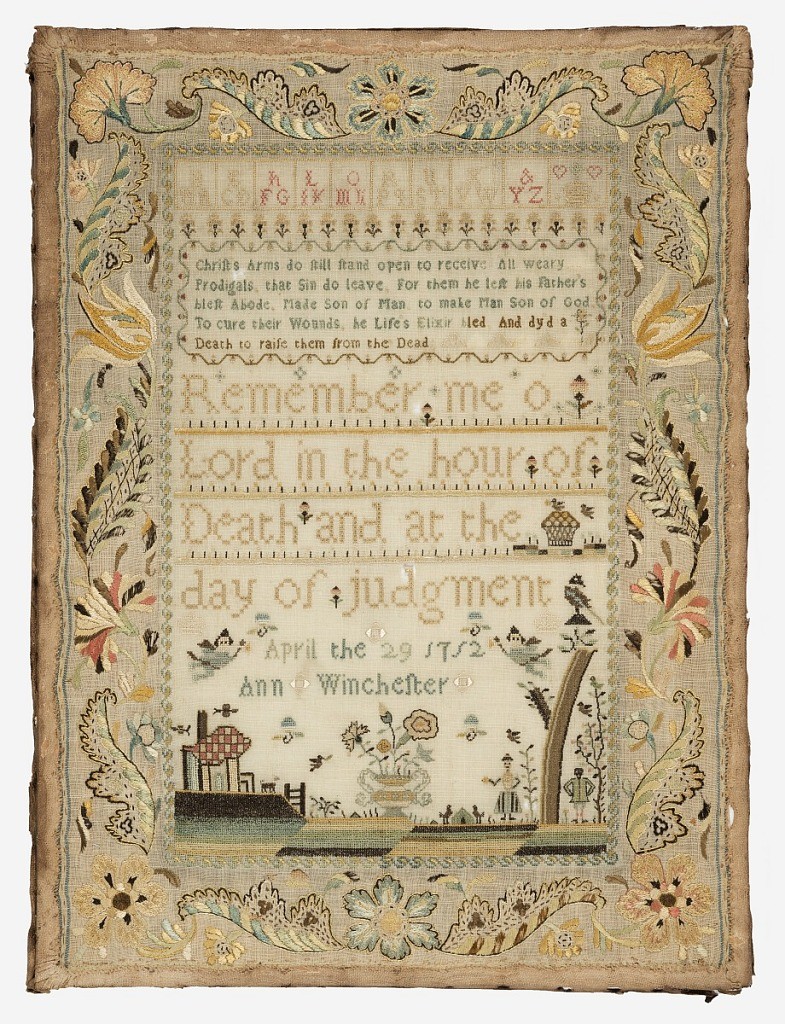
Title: Sampler
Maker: Ann Winchester, English
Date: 1752
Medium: wool, silk Technique: embroidered in eyelet, cross, stem, and satin stitches
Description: Very finely stitched in soft shades of brown, tan, blue, green, yellow and pink silk on a natural linen ground. In the center panel, a cross stitch alphabet and religious verses in tent and eyelet stitches, a flower urn, a house, and various figures, animals and cupids at the bottom.  With a wide floral border in satin stitch.